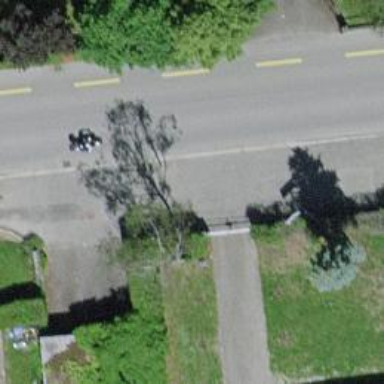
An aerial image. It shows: Broadleaved tree typically found along the streets.